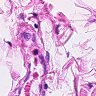
Metastatic tissue present: no